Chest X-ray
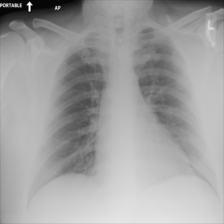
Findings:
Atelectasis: negative
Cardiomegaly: negative
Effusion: negative
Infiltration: negative
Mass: negative
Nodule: negative
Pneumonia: negative
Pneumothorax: negative
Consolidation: negative
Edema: negative
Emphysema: negative
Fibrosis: negative
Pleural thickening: negative
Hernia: negative